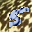
Label: 5